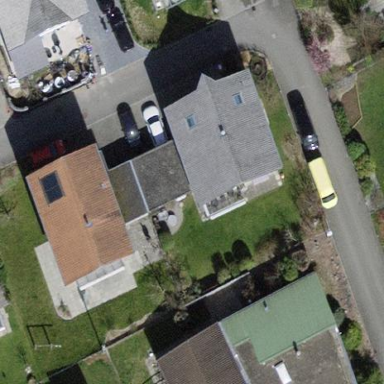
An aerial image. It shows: Building with tiled roof.